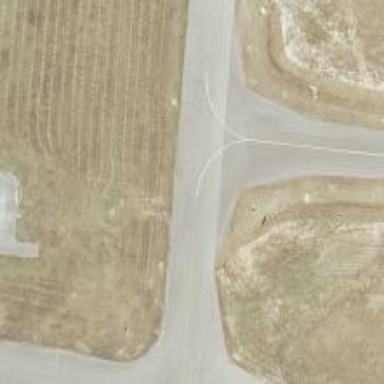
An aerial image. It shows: View of taxiway at the airport.